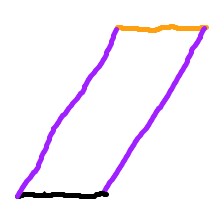
Shape: parallelogram